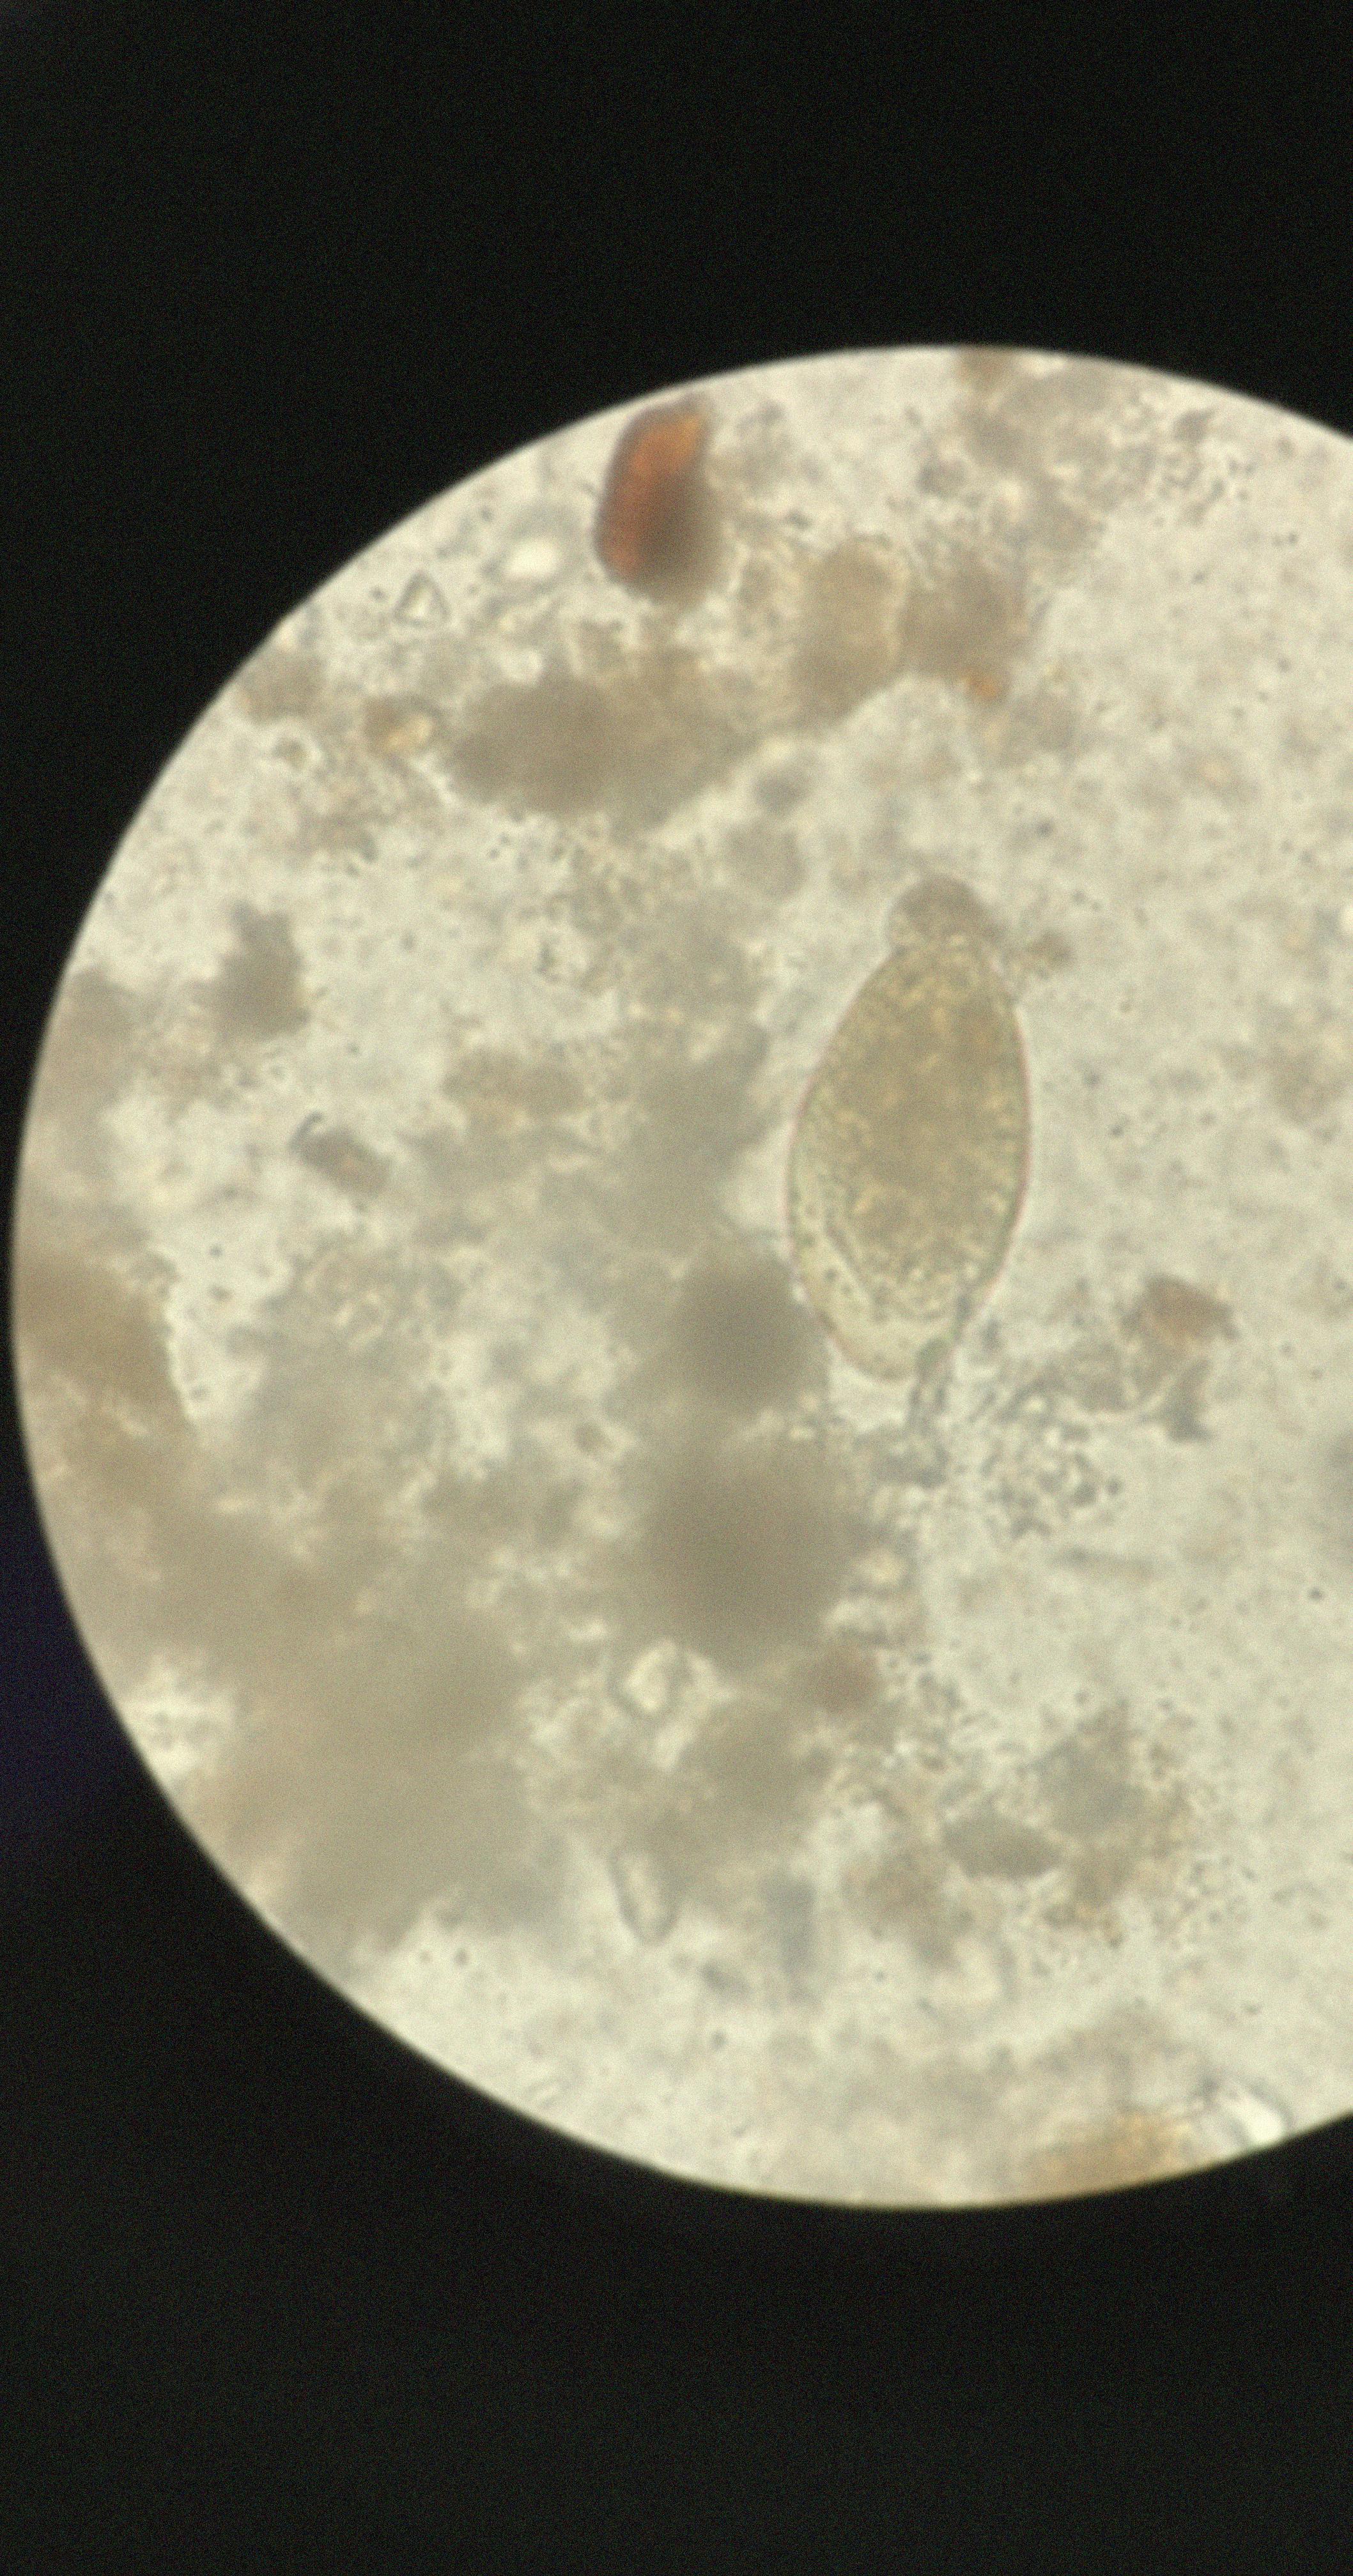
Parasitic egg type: Fasciolopsis buski